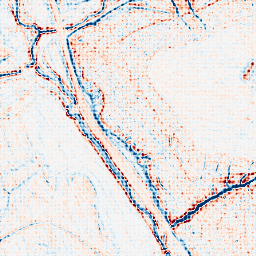
Category: multiscale
Decomposition family: dog_multiscale
Decomposition parameters: sigma_ratio: 1.4
n_scales: 3
base_sigma: 0.5
Upsampling method: sinc_blackman
Upsampling parameters: scale: 4
kernel_size: 4
Upsampling scale: 4